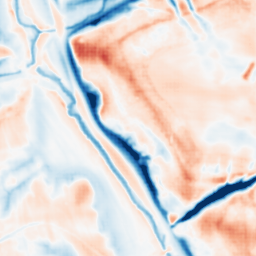
Category: multiscale
Decomposition family: dog
Decomposition parameters: sigma_low: 1
sigma_high: 10
Upsampling method: sinc_blackman
Upsampling parameters: scale: 2
kernel_size: 4
Upsampling scale: 2